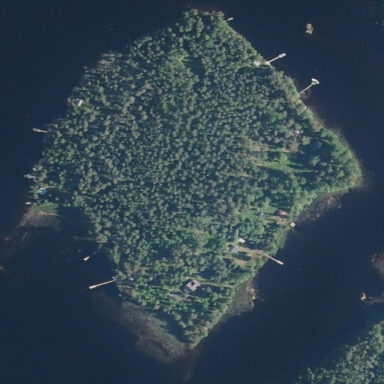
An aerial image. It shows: Islet.